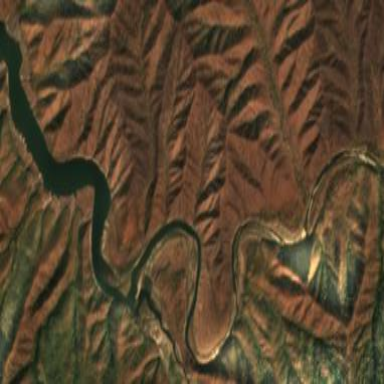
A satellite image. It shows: River flowing through natural landscape.